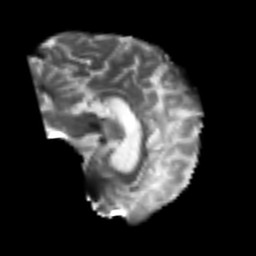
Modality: T2w
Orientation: sagittal
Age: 51
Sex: male
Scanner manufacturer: siemens
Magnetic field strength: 3 T
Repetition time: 4.999 s
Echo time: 0.07946 s